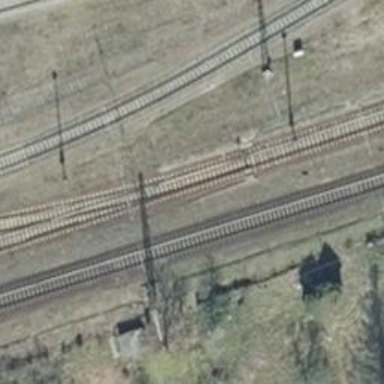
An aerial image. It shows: Railway switch.